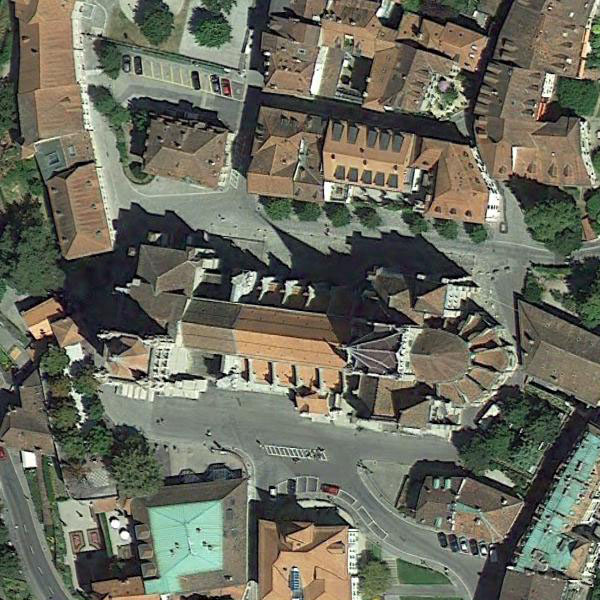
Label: Church